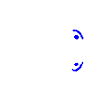
Particle: pion